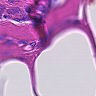
Metastatic tissue present: no